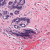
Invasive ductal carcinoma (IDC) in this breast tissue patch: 0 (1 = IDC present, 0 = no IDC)